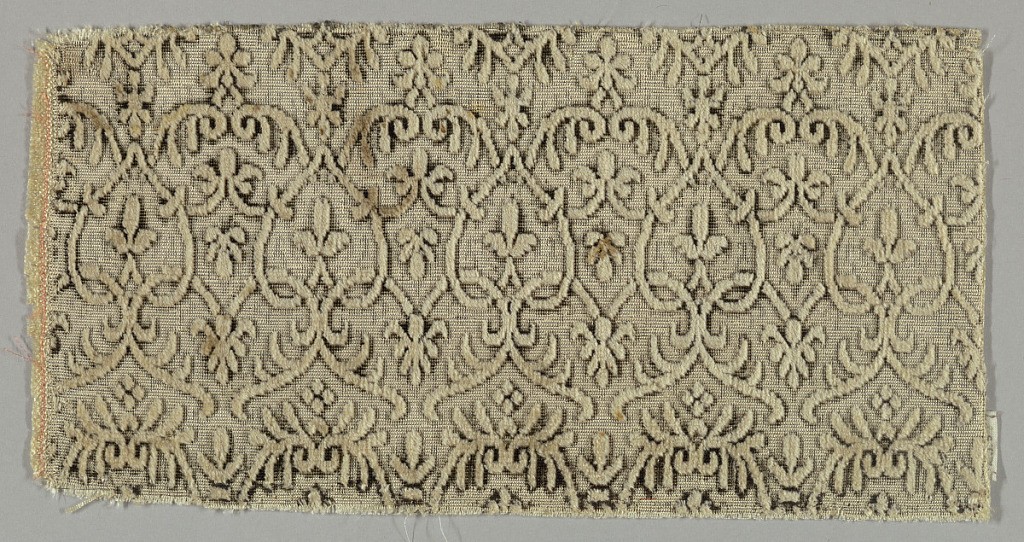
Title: Fragment
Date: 17th century
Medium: silk, metallic Technique; supplementary warp forming raised pile in plain weave foundation (velvet) with supplementary wefts,
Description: Delicate white velvet interlacing scrolls which were originally outlined with black velvet (now almost all worn away) on a metallic silver ground.
Selvage at one side.